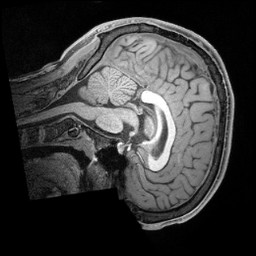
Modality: T1w
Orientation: sagittal
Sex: male
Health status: ill
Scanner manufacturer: siemens
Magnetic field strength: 3 T
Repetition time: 2.4 s
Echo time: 0.00201 s